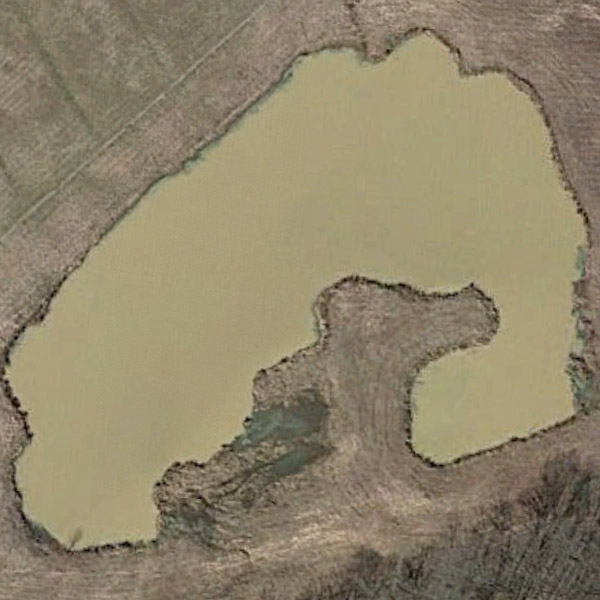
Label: Pond